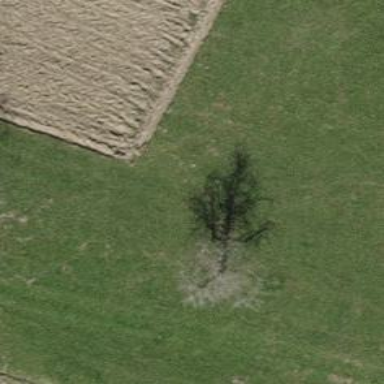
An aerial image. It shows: Single tag "natural: tree."